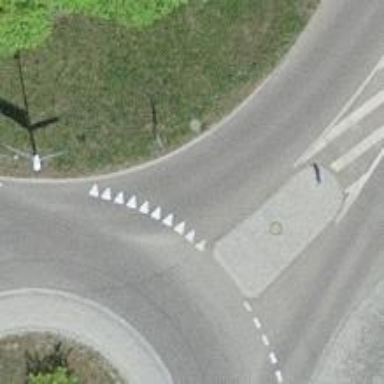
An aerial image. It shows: Tertiary road with asphalt surface and designated cycle lane.